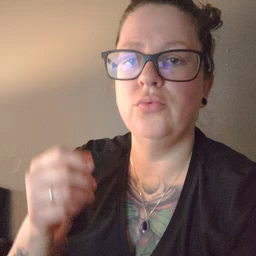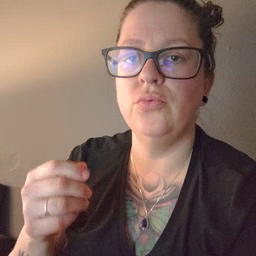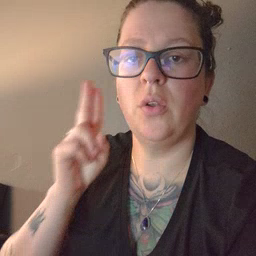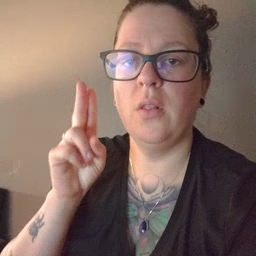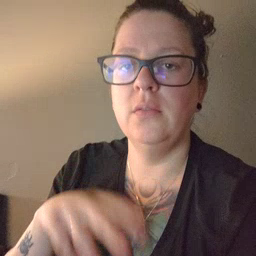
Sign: uncle